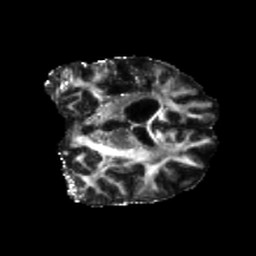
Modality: FA
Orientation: coronal
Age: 42
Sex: male
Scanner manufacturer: siemens
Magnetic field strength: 3 T
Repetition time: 5.25 s
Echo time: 0.08 s